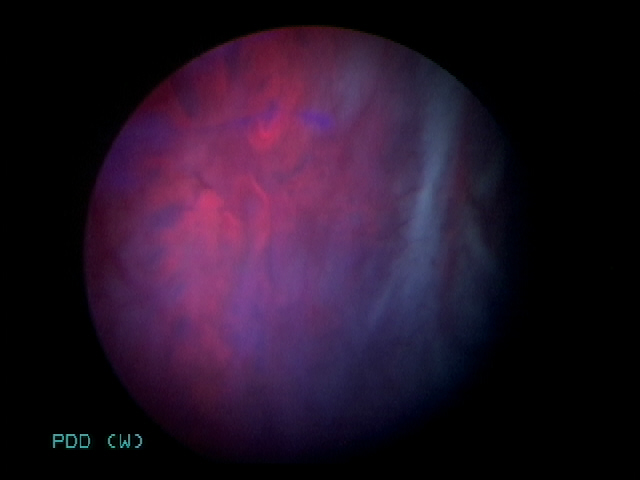
Modality: BLC
Class: Malignant
Subclass: HighGradePapillary
Lesion: L1
Stage: Ta
Morphology: Papillary
Bladder cancer association: Yes